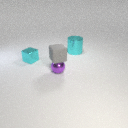
small gray rubber cube above small purple metal sphere